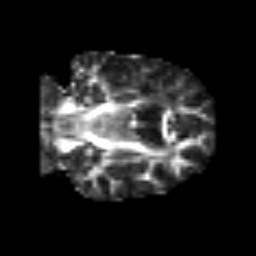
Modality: FA
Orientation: coronal
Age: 56
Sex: male
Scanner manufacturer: siemens
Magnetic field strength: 3 T
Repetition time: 3.2 s
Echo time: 0.081 s